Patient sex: M
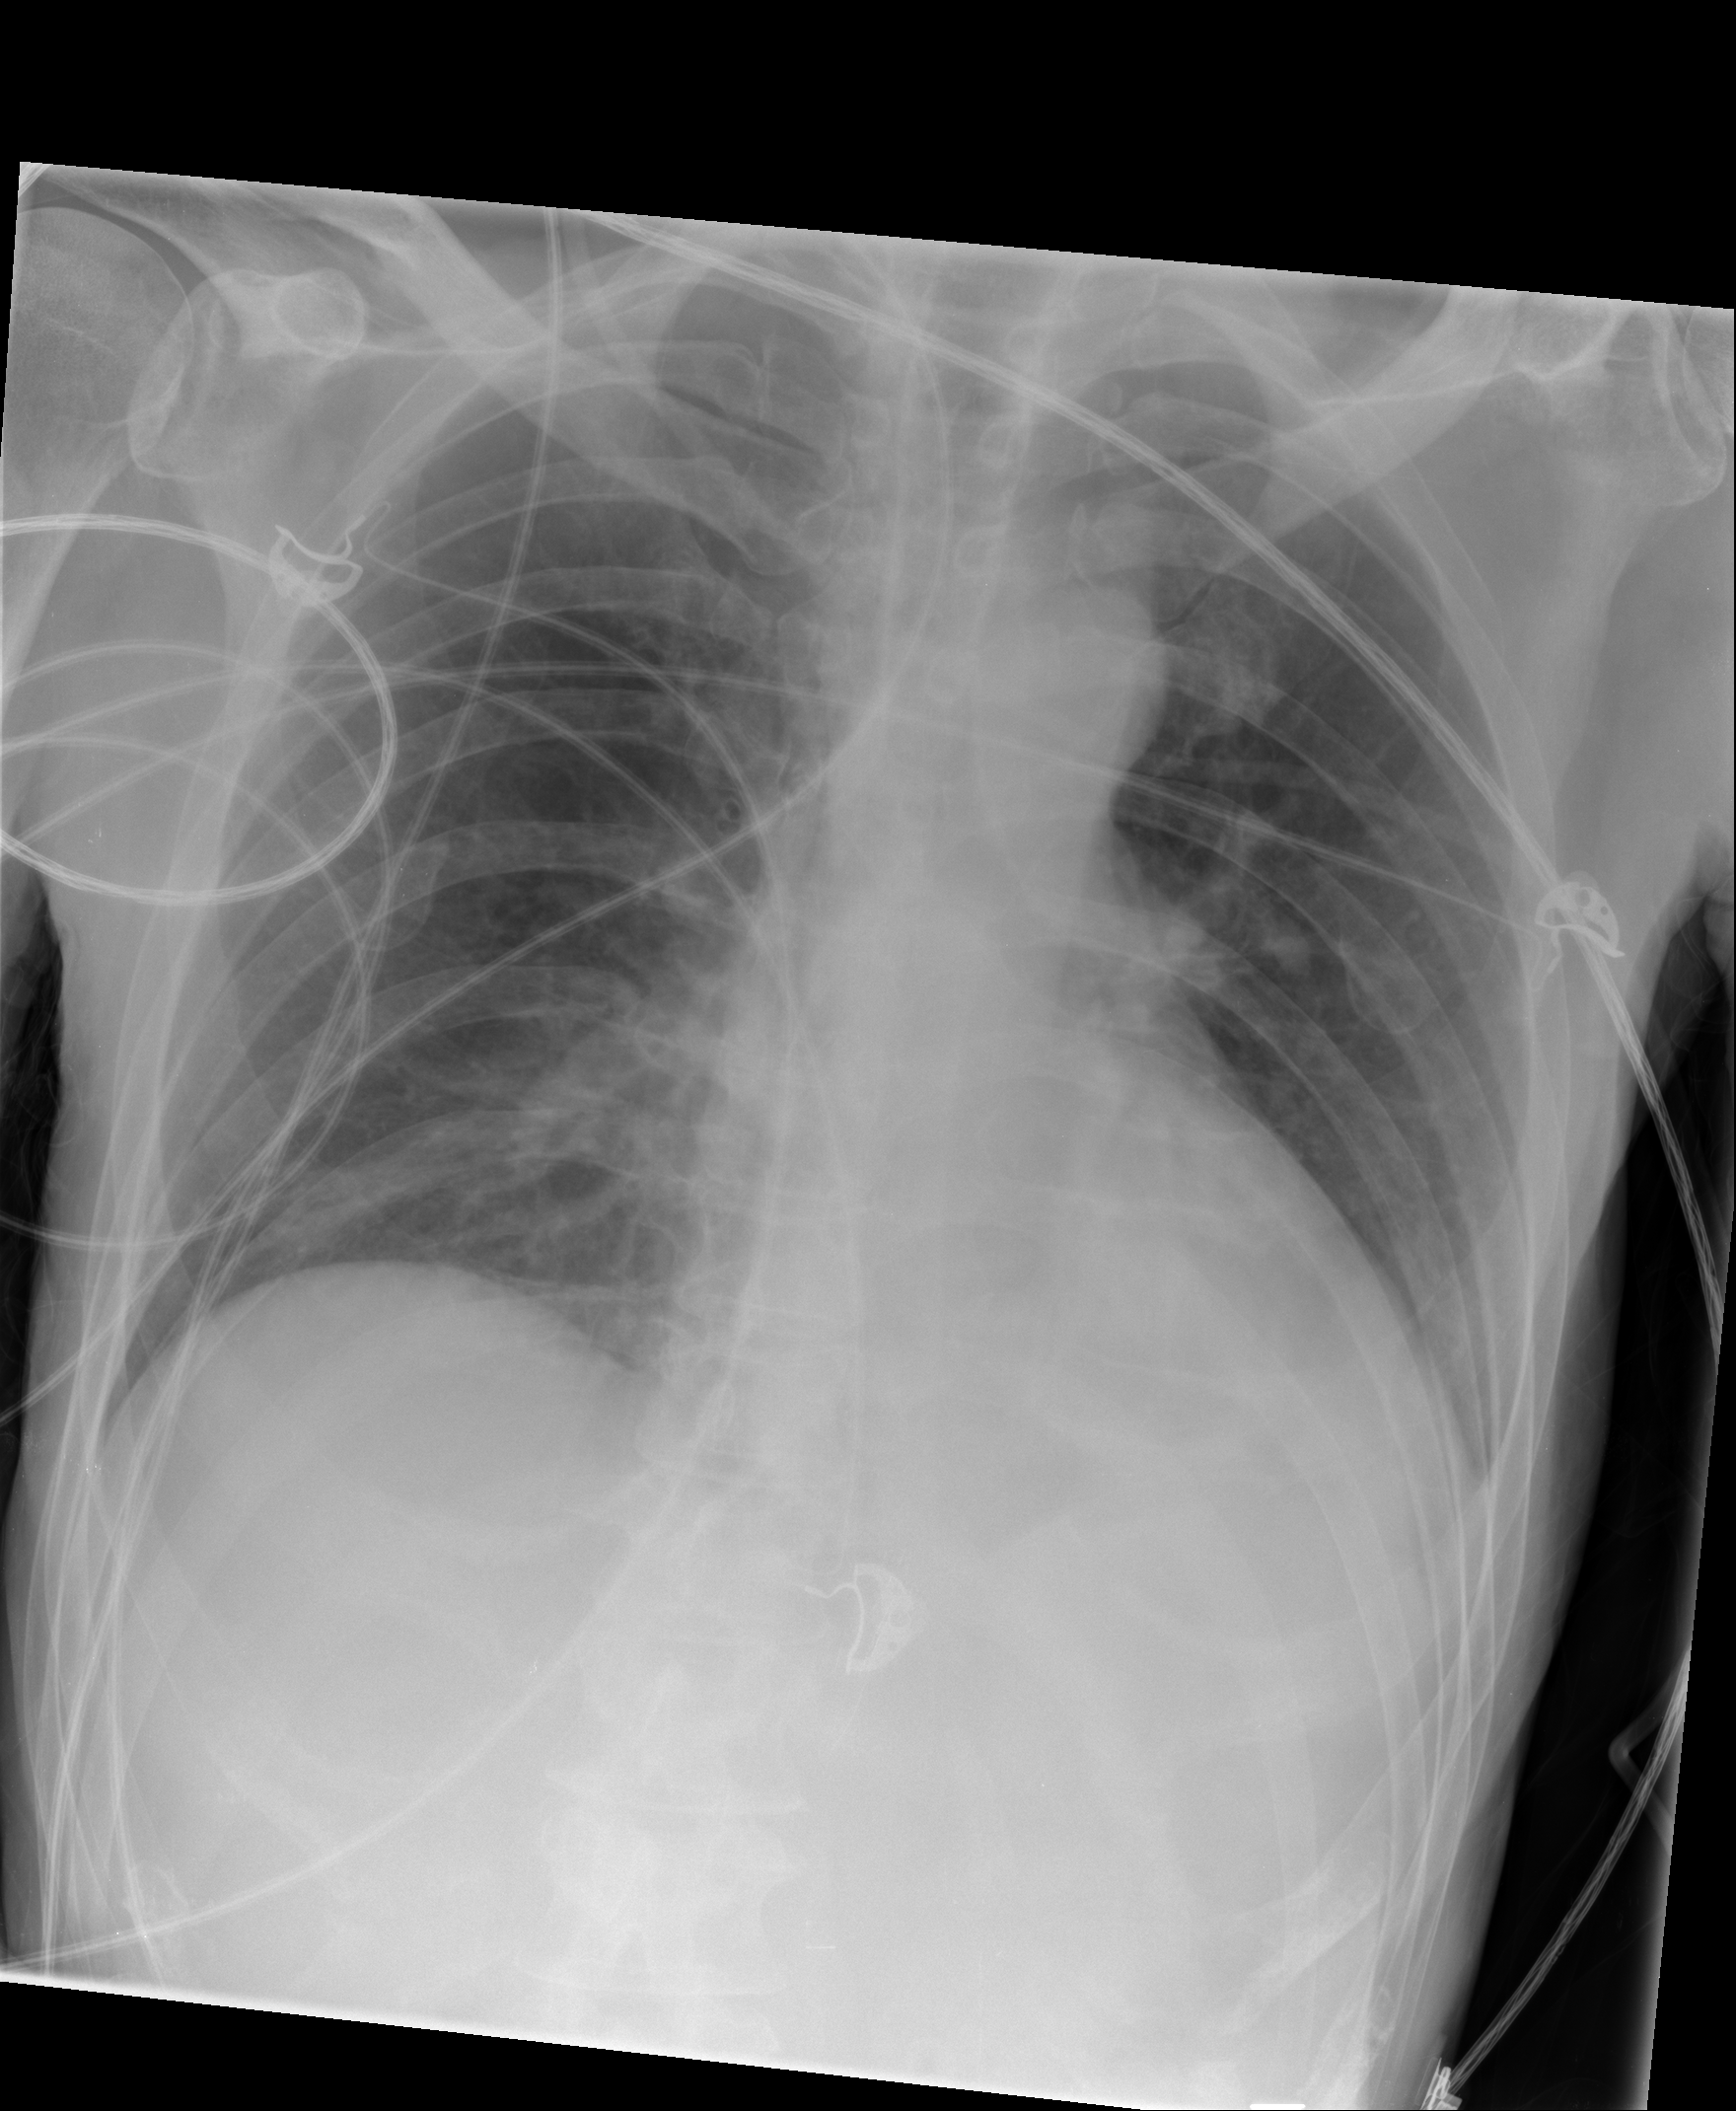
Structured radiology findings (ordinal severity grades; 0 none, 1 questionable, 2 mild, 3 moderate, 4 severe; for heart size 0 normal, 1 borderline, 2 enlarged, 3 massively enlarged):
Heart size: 2
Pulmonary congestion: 2
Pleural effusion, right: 0
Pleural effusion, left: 0
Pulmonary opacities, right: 0
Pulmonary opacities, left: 0
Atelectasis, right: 0
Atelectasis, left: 0